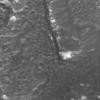
Label: not_dusty